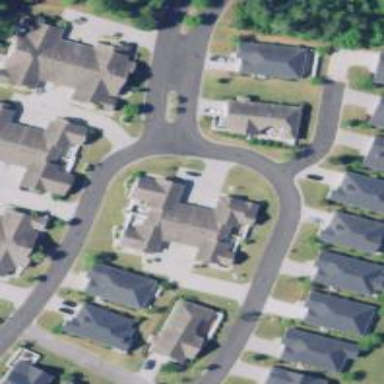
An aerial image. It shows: Neighborhood.